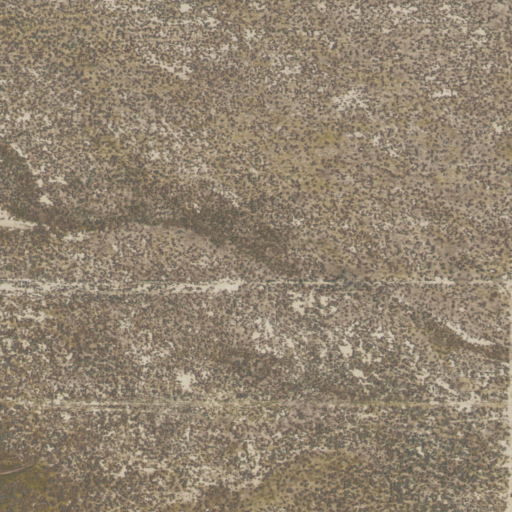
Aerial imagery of valley in California named Antelope Valley containing shrub and grassland